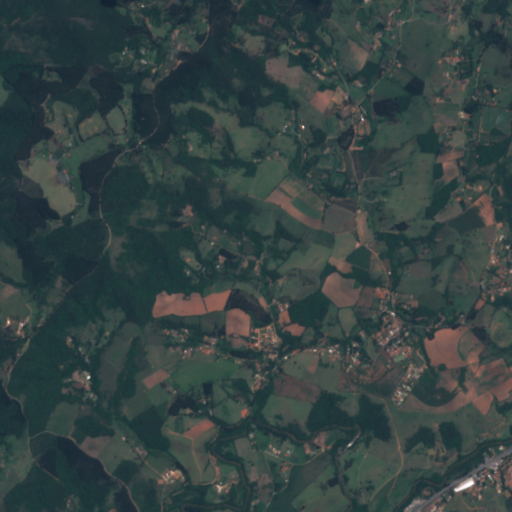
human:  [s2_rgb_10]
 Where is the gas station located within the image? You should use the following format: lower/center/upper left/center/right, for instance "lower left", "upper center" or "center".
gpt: The gas station is located in the lower right of the image.
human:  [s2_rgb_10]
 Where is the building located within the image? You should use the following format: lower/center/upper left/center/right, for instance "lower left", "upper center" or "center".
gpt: There is no building in the image.